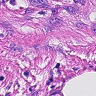
Metastatic tissue present: yes